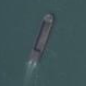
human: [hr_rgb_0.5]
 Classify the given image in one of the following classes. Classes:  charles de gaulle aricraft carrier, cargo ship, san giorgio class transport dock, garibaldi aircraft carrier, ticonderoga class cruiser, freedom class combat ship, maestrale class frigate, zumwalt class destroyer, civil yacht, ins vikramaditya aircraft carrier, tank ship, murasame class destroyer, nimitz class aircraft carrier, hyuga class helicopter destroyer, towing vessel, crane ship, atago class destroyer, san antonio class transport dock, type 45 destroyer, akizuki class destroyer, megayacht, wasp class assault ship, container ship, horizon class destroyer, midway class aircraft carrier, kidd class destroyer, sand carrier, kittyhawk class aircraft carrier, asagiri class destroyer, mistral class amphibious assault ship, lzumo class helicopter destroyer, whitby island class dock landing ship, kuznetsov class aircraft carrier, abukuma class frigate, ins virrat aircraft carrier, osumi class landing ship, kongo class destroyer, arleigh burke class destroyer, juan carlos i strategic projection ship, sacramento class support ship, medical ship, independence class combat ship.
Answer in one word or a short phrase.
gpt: Sand carrier